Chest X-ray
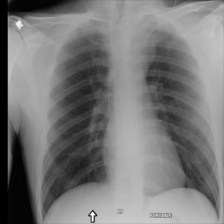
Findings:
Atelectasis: negative
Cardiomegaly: negative
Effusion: negative
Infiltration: negative
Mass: negative
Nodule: negative
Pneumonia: negative
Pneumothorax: negative
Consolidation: negative
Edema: negative
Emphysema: negative
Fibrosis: negative
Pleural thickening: negative
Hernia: negative